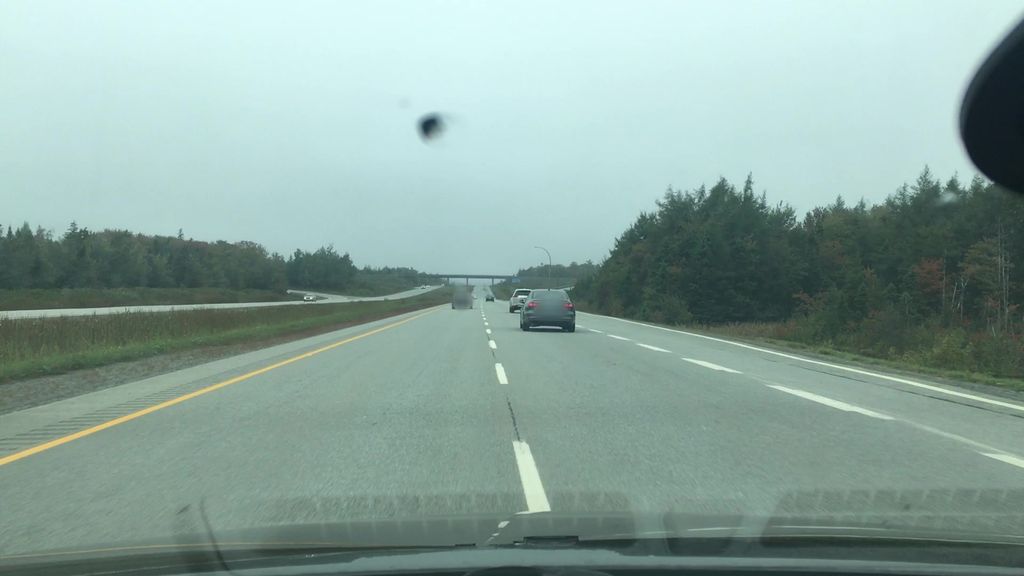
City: halifax